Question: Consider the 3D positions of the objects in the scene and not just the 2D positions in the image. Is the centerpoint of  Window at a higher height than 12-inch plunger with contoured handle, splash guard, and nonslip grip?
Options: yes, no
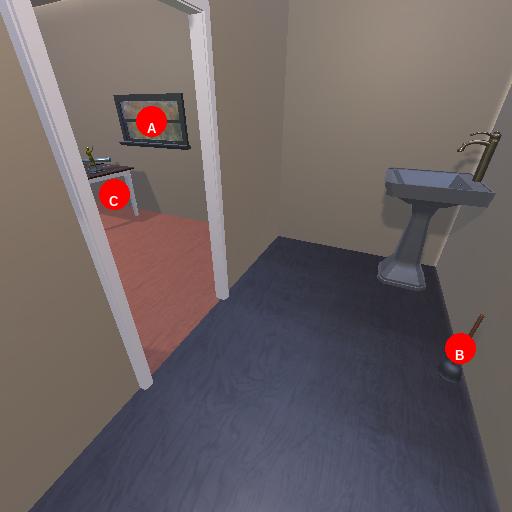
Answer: yes